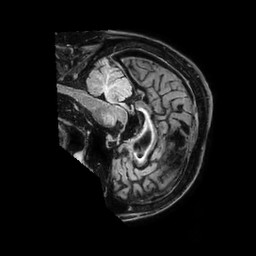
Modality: FLAIR
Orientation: sagittal
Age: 72
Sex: male
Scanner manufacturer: philips
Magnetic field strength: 1.5 T
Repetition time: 4.8 s
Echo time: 0.3286 s